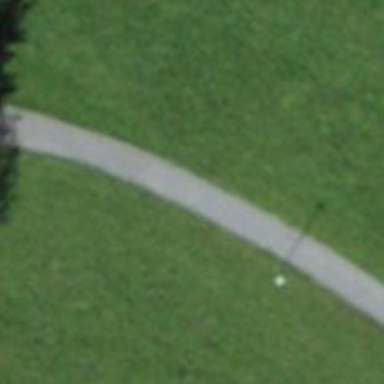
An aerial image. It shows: Gravel path.